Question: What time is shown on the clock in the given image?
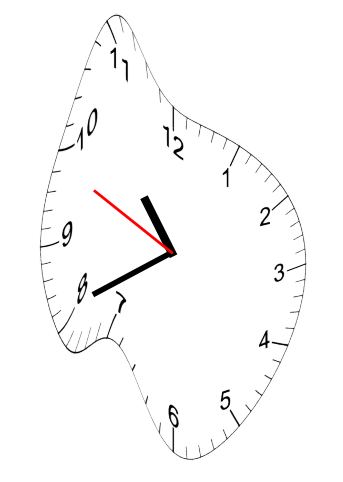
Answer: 10:40:49